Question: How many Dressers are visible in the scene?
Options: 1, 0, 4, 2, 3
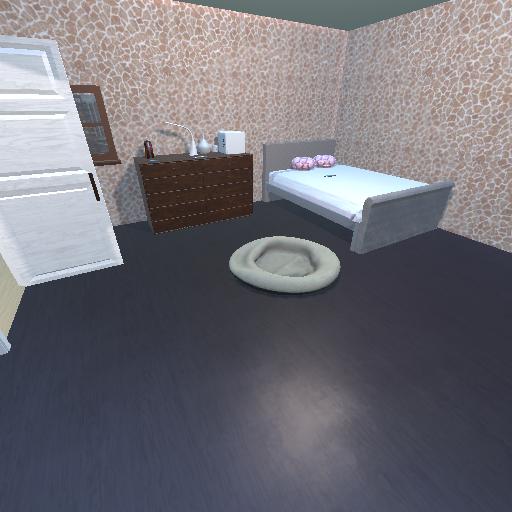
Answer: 1